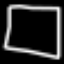
Label: square